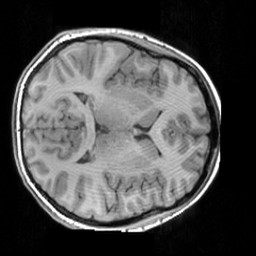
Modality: T1w
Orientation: axial
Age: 23
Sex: female
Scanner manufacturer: siemens
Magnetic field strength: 3 T
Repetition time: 1.63 s
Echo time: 0.00311 s